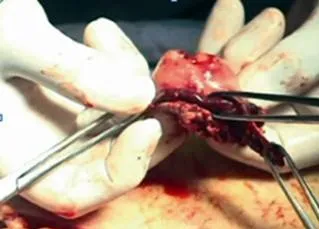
Third surgery: necrotic pouch.
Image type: medical_photograph (other_medical_photograph)